Question:
I designed this using HTML Table, On Button hover Im showing two buttons(Delete,Set).I want to perform two actions,that is
1) When I click Delete Button,I want to delete that particular table row
2)When I click Set Button,I want to set the particular rows ListBox's selected value in Label and remove ListBox's.
My Table code:
'''
<table id="dataTable" border="1px" bordercolor="lightgrey" cellpadding="10">
<caption>Monday</caption>
<tr bordercolor="grey"><td align="center">open</td><td align="center">close</td><td>
<ul class="dropv">
<li> <a href="#"> <button type="button" name="btn[]">Button</button></a>
<ul>
<li><a href="#"><input type="image" name="new[]" class="newbtn" onclick="addRow()" src="<?php echo Yii::app()->request->baseUrl; ?>/images/new.jpg"/></a></li>
<li><a href="#">Link two</a></li>
</ul>
</li>
</ul>
</td></tr>
<tr class="dasd"><td><select id ="t" style="width: 60px;">
<?php
for ($i = 1; $i<=24;$i++)
{
echo "<option value=".$i.">".$i."</option>";
}
?>
</select> : <select style="width: 60px;">
<?php
for ($i = 1; $i<=24;$i++)
{
echo "<option value=".$i.">".$i."</option>";
}
?>
</select></td><td><select style="width: 60px;">
<?php
for ($i = 1; $i<=24;$i++)
{
echo "<option value=".$i.">".$i."</option>";
}
?>
</select> : <select style="width: 60px;">
<?php
for ($i = 1; $i<=24;$i++)
{
echo "<option value=".$i.">".$i."</option>";
}
?>
</select></td>
<td >
<ul class="dropv">
<li> <a href="#"> <button type="button" name="btnt[]">Button</button></a>
<ul>
<li><a href="#"><input type="button" value="Delete" name="ok[]" class="delbtn[]" onclick="delval(this)" /> </a></li>
<li><a href="#"><input type="button" value="Set" name="set[]" class="tickbtn[]" onclick="setval(this)" /></a></li>
</ul>
</li>
</ul>
</td></tr>
</table>
'''
My Javascript code:
'''
<script type="text/javascript">
function delval(e) {
var table = document.getElementById("dataTable");
var rowCount = table.rows.length;
if(rowCount > 2)
table.deleteRow(rowCount-1);
}
function setval(e) {
var as = document.getElementById("t");
var select = document.createElement("label");
select.innerHTML = as.options[as.selectedIndex].value;
as.parentNode.replaceChild(select, as);
}
</script>
'''
Delete Button only works for last row delete,I also cant able to find the current row where button click is performed???
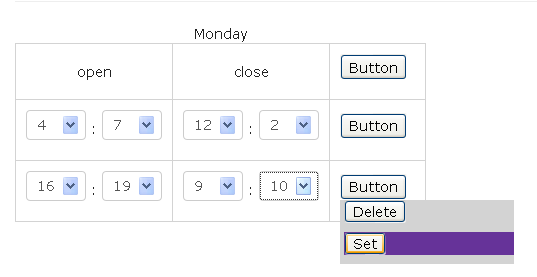
Answer: Try this in your function....
'''
$(this).closest('tr').remove();
'''